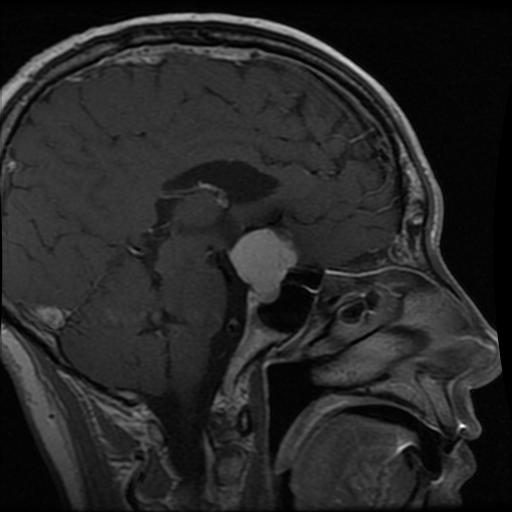
Label: meningioma